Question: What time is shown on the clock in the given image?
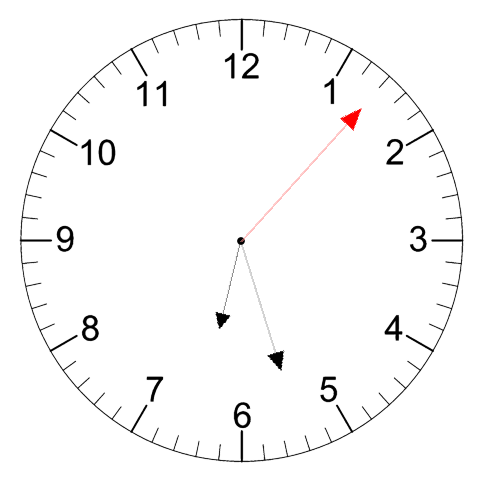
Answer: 06:27:07